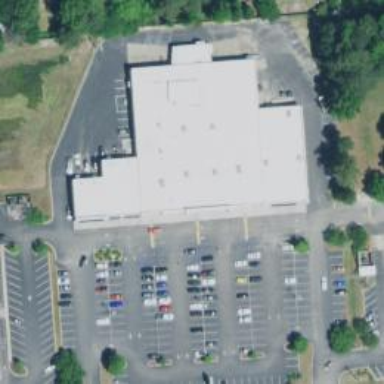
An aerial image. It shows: Parking area.